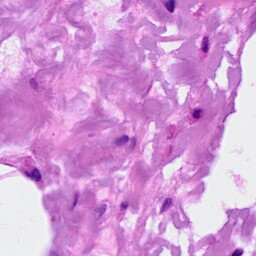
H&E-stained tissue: Breast